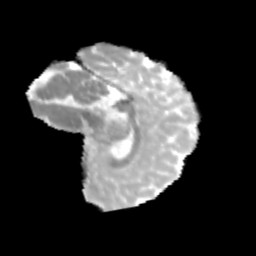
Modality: MD
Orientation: sagittal
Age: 13
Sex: male
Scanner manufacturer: siemens
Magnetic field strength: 3 T
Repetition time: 3.8 s
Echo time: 0.07 s